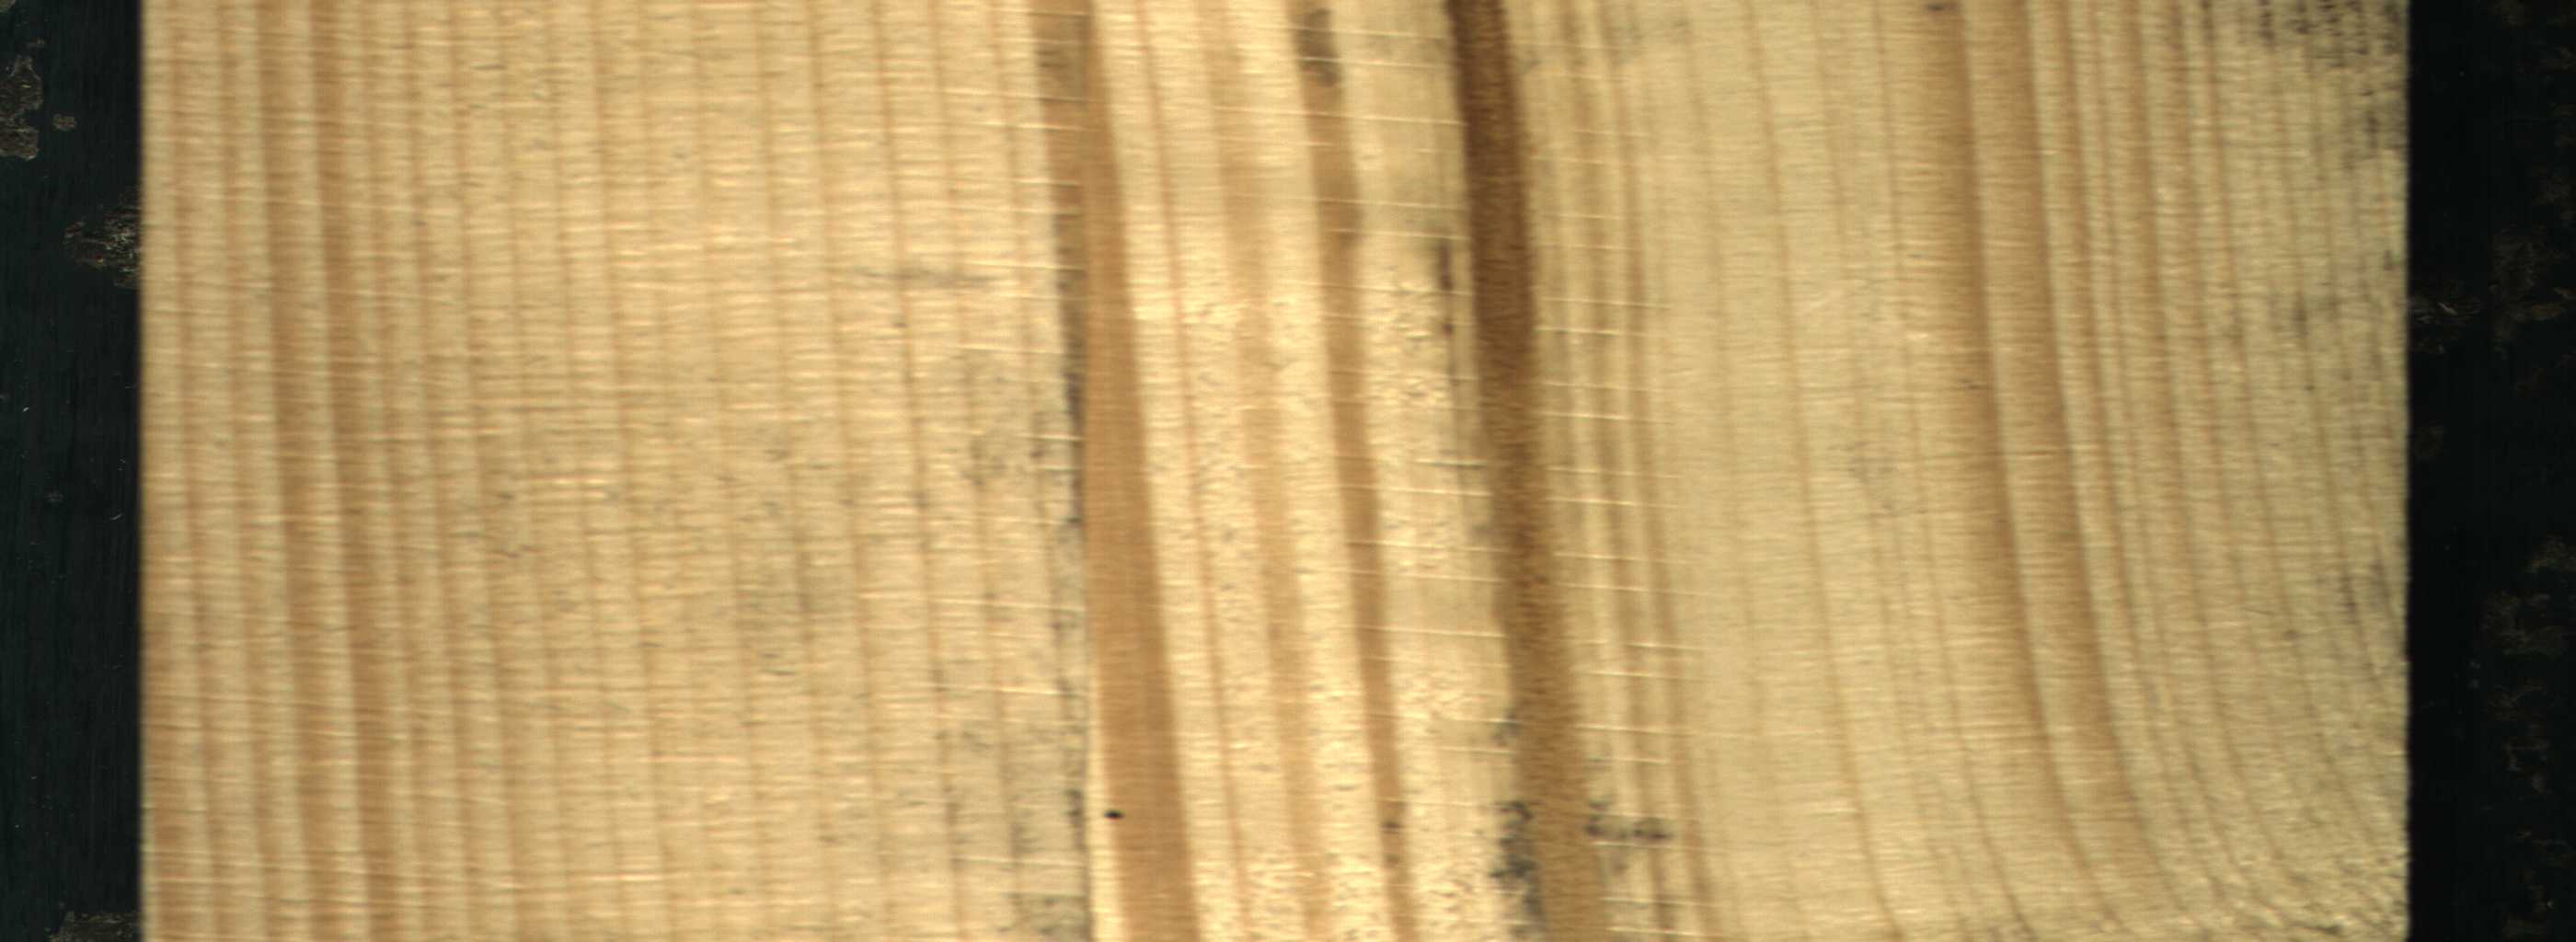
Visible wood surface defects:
Marrow
Quartzity